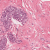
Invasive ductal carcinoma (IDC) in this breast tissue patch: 0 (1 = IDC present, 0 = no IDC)